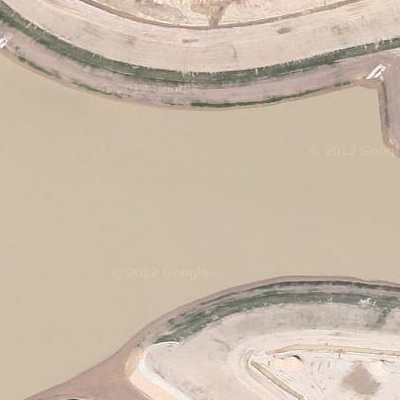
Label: dRiverLake